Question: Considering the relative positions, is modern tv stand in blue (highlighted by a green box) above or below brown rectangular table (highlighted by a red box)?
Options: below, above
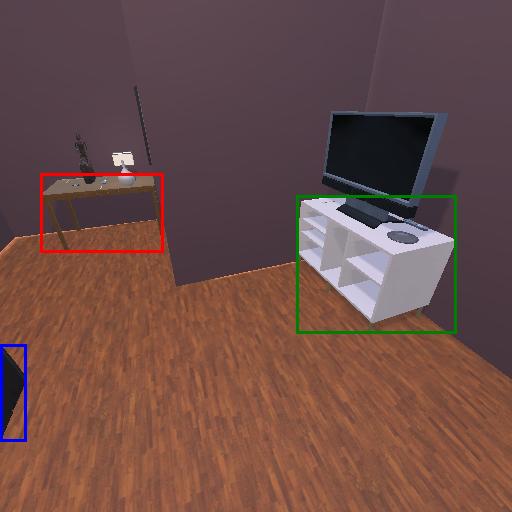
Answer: below